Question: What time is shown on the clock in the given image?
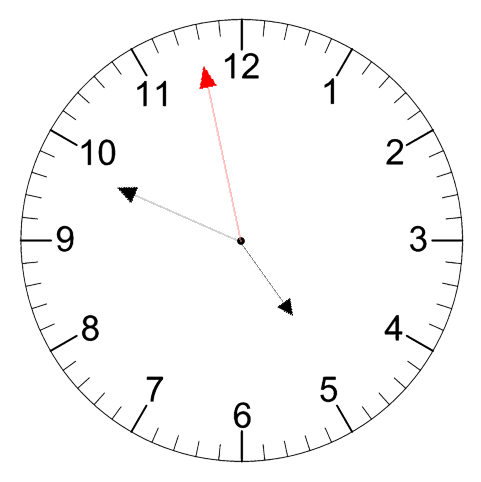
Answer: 04:48:58